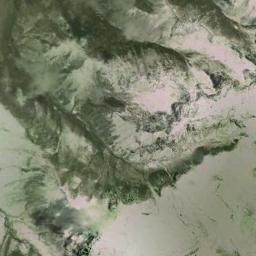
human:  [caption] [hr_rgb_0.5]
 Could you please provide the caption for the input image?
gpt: The snowberg is covered with glaciers and some knife-edge ridges remain at the top of the snowberg .

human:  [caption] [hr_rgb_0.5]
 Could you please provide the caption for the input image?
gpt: The snow berg is consist of green plants,Bare land and white snow .

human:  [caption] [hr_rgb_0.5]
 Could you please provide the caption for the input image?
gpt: A snow-covered mountain covered in large areas .

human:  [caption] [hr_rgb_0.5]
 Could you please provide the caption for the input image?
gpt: The snowberg is covered with snow .

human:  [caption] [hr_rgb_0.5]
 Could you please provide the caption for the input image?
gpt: There are much snow and some green land on the snowberg .